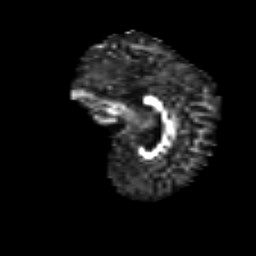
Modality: FA
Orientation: sagittal
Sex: male
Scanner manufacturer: siemens
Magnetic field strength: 3 T
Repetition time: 5 s
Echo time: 0.071 s